Aerial crown-view tile of a tropical tree (Barro Colorado Island, Panama), acquired 20250124:
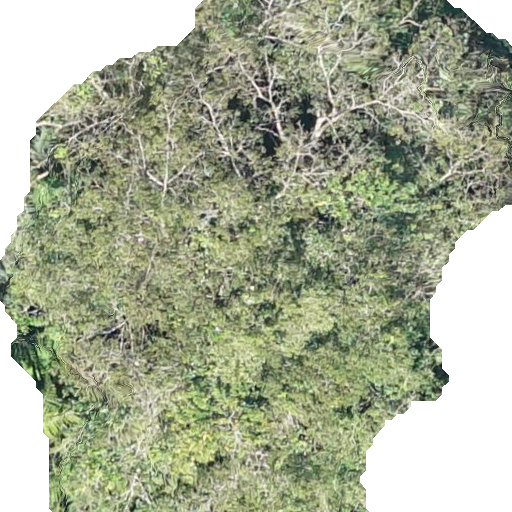
Species: Hura crepitans
GBIF accepted scientific name: Hura crepitans
Crown area: 346.532 m²